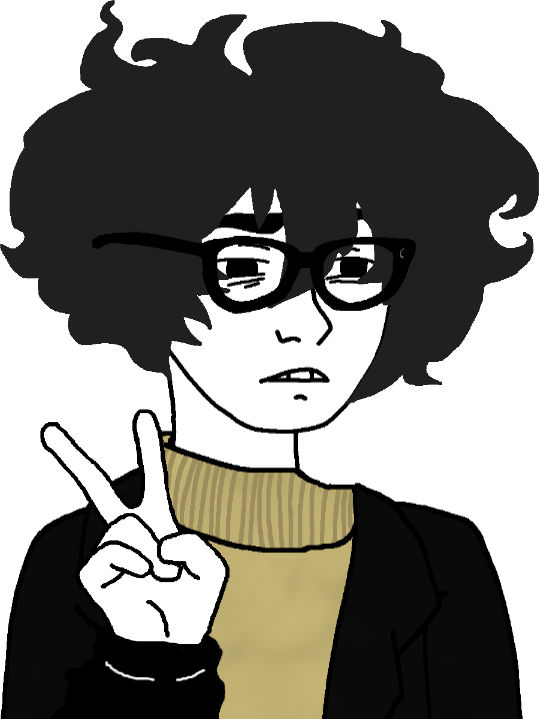
Label: 5_Twinkjak